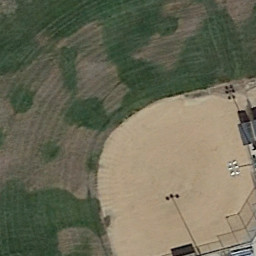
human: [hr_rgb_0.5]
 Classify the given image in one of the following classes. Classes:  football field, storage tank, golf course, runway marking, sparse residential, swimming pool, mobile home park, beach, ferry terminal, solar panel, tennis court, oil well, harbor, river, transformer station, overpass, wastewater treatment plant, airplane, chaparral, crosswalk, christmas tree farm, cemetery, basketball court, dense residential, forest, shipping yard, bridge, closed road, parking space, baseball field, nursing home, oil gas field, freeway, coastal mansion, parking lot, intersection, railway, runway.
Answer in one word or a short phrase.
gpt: baseball field